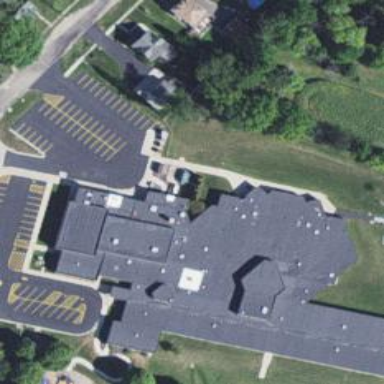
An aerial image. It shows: School building.